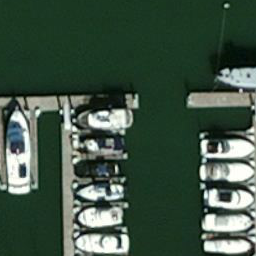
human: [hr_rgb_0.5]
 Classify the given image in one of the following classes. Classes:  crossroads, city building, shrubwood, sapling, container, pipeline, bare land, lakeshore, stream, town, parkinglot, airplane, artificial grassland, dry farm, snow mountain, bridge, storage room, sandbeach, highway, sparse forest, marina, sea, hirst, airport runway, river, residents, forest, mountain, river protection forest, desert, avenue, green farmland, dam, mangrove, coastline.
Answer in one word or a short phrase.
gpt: marina